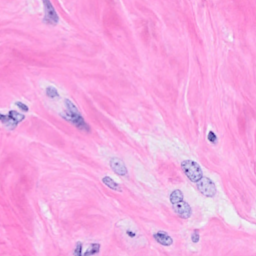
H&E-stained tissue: Breast